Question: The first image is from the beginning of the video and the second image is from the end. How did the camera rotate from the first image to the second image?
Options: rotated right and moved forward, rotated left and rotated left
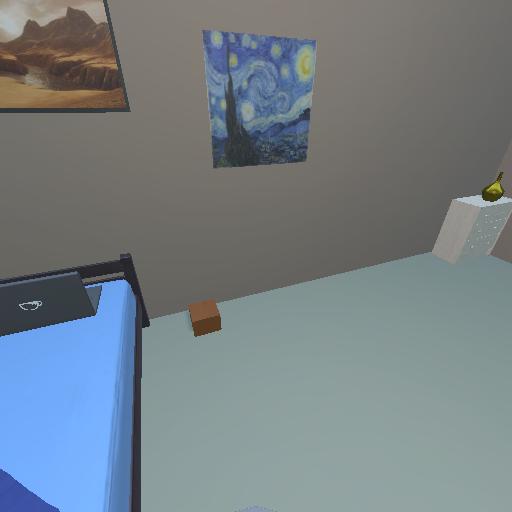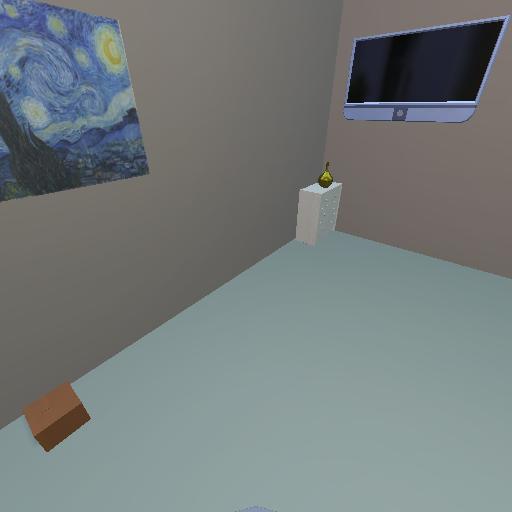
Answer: rotated right and moved forward